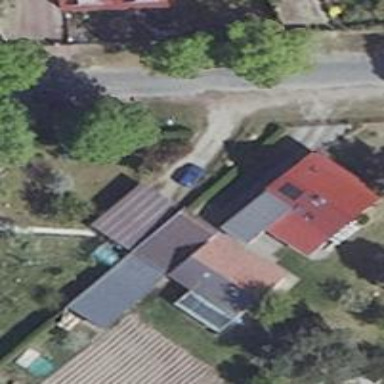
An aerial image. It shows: Simple house.